Question: I'm not sure how to achieve it but the image below shows the size of modal that I want to appear:

My code used to push the modal view is:
'''
CustomerLogin *customerlogin = [[CustomerLogin alloc] initWithNibName:@"CustomerLogin" bundle:nil];
[self presentModalViewController:customerlogin animated:YES];
[customerlogin release];
'''
EDIT ---
Made changes suggested below that look like this:
'''
UIView *overlay = [[UIView alloc] initWithFrame:self.view.bounds];
overlay.backgroundColor = [UIColor colorWithWhite:0 alpha:0.5]; // Black color
[self.navigationController.view addSubview:overlay];
//Add Login View
CustomerLogin *loginView = [[CustomerLogin alloc] initWithFrame:CGRectMake(0,0, 200, 300)]; //I guessed a size
loginView.center = overlay.center; //Center the view
[overlay addSubview:loginView];
'''
Getting 3 errors:
property center doesn't exist on CustomerLogin
CustomerLogin won't respond to initWithFrame
Incompatible pointer types sending CustomerLogin* to type UIView*
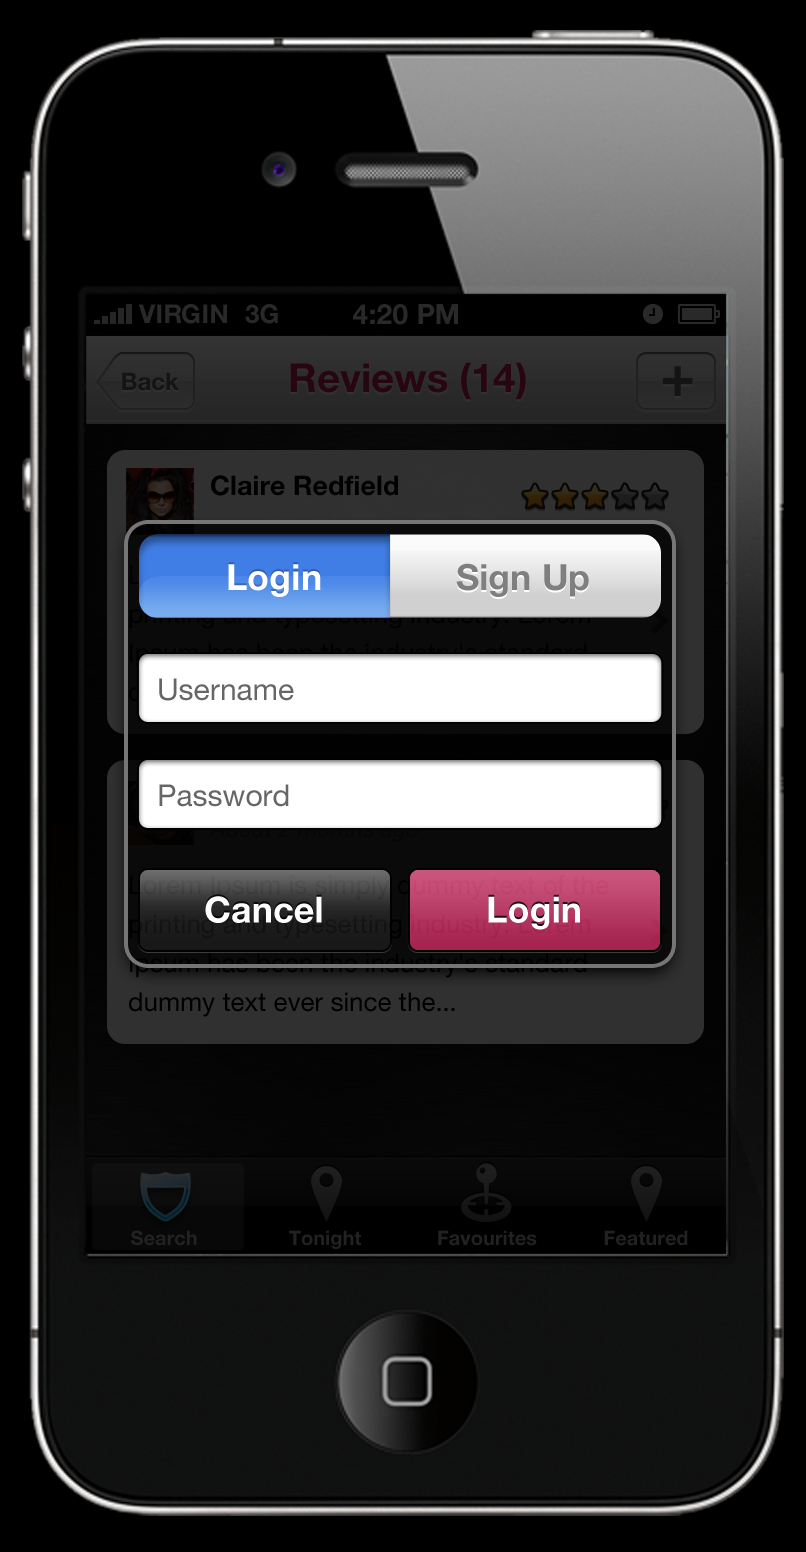
Answer: use
'''
-(void)viewWillAppear:(BOOL)animated
{
[super viewWillAppear:animated];
// grab an image of our parent view
UIView *parentView = self.presentingViewController.view;
// For iOS 5 you need to use presentingViewController:
// UIView *parentView = self.presentingViewController.view;
UIGraphicsBeginImageContext(parentView.bounds.size);
[parentView.layer renderInContext:UIGraphicsGetCurrentContext()];
UIImage *parentViewImage = UIGraphicsGetImageFromCurrentImageContext();
UIGraphicsEndImageContext();
// insert an image view with a picture of the parent view at the back of our view's subview stack...
UIImageView *imageView = [[UIImageView alloc] initWithFrame:self.view.bounds];
imageView.image = parentViewImage;
[imageView setHidden:YES];
[self.view insertSubview:imageView atIndex:0];
}
-(void)viewDidAppear:(BOOL)animated {
[super viewDidAppear:animated];
[[self.view.subviews objectAtIndex:0] setHidden:NO];
}
- (void)viewWillDisappear:(BOOL)animated {
[super viewWillDisappear:animated];
// remove our image view containing a picture of the parent view at the back of our view's subview stack...
[[self.view.subviews objectAtIndex:0] removeFromSuperview];
}
'''
in your modal view controller
keep in mind your modal view needs to be full screen so put what you want to be the modal vie inside another full screen size view with a transparent background
the modal view controllers's view will need to be this view